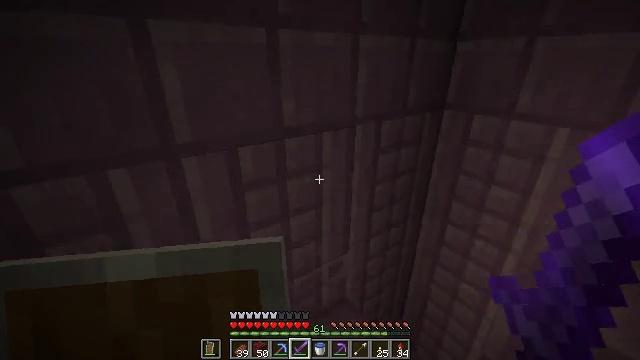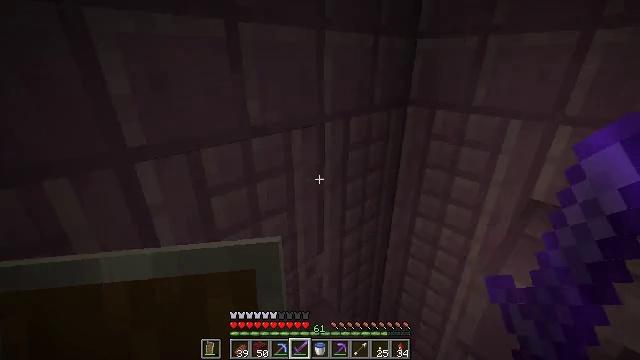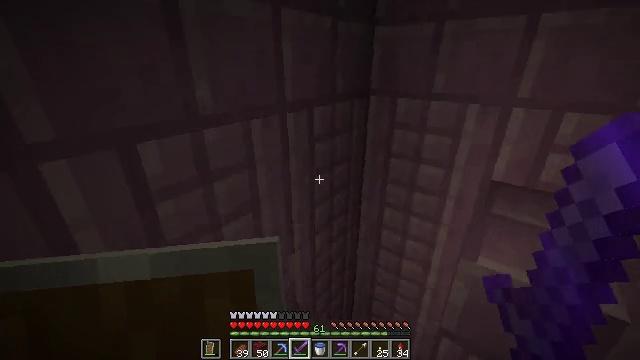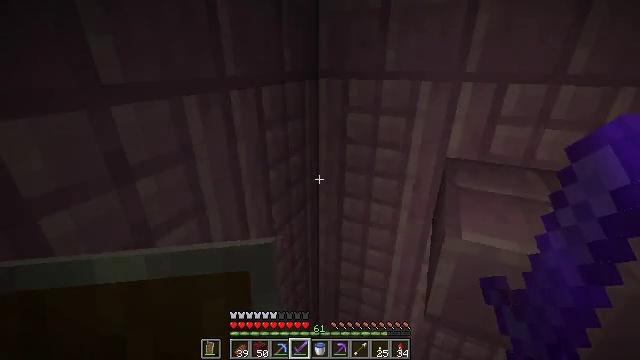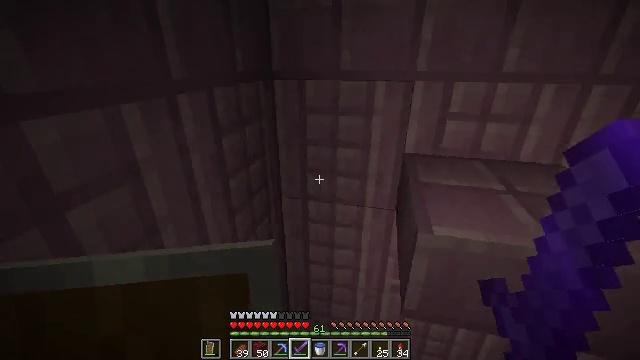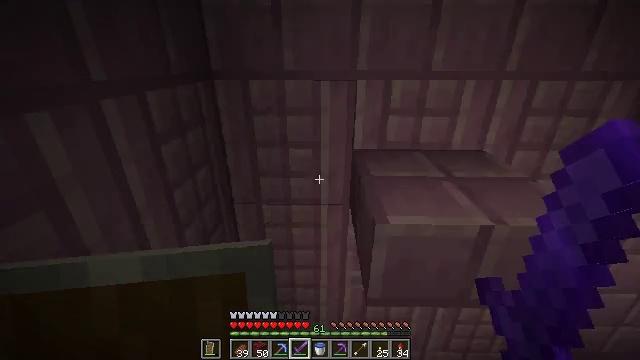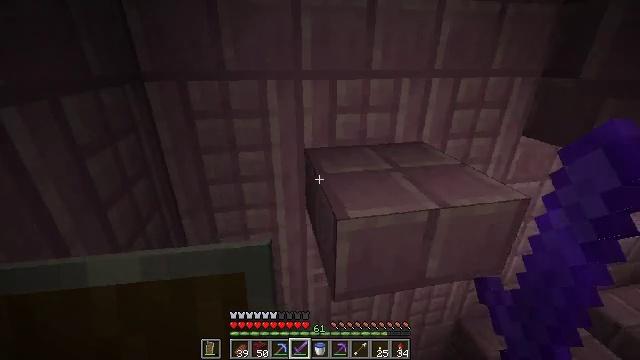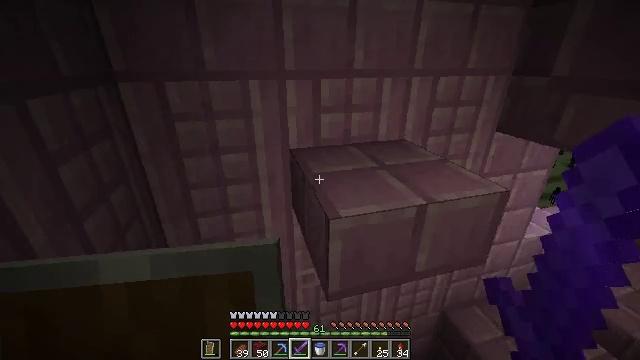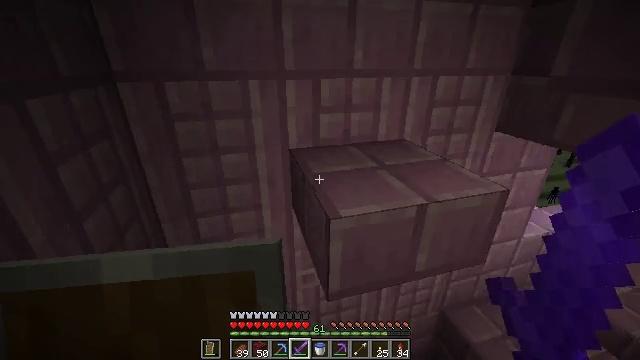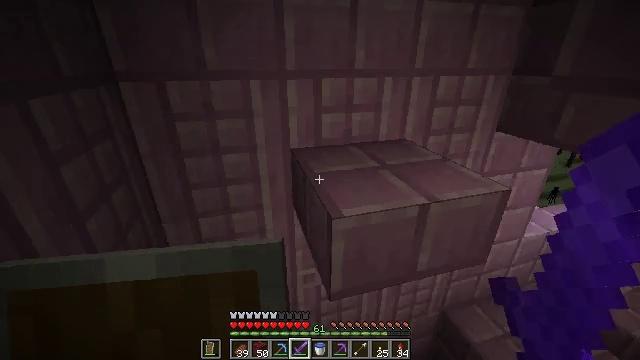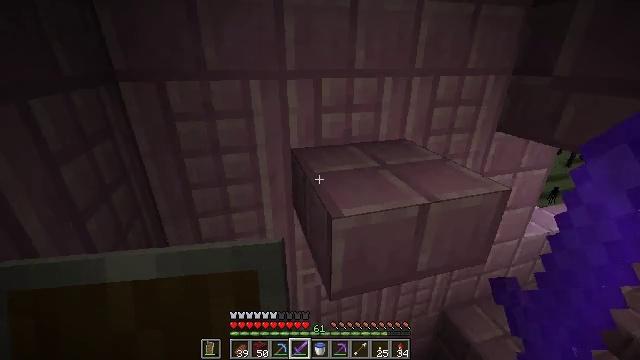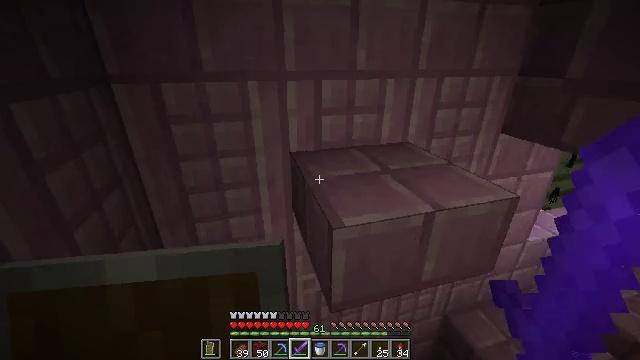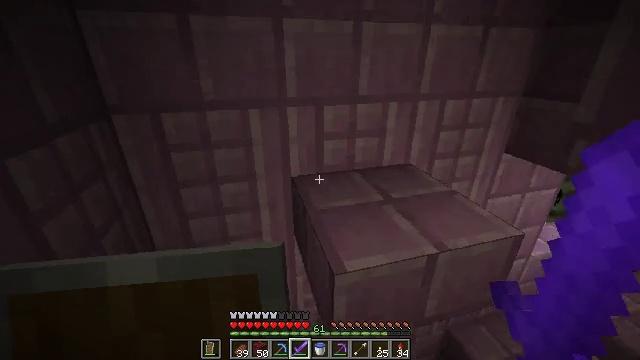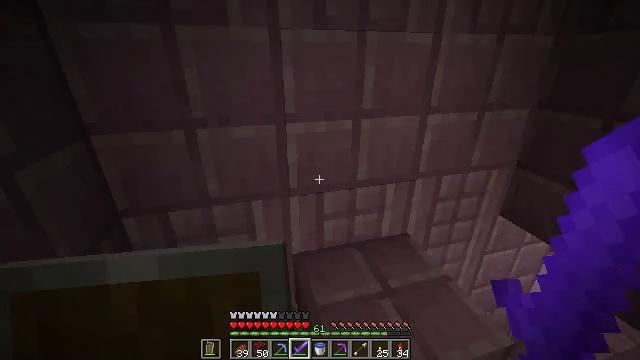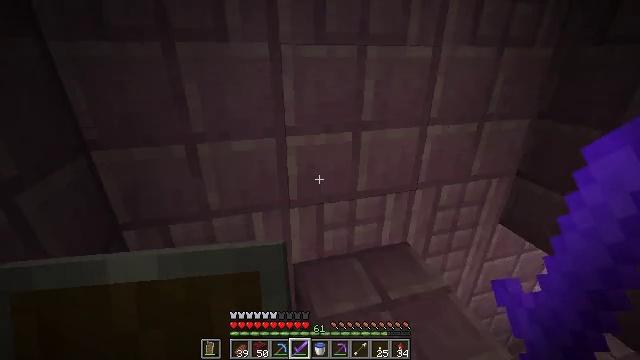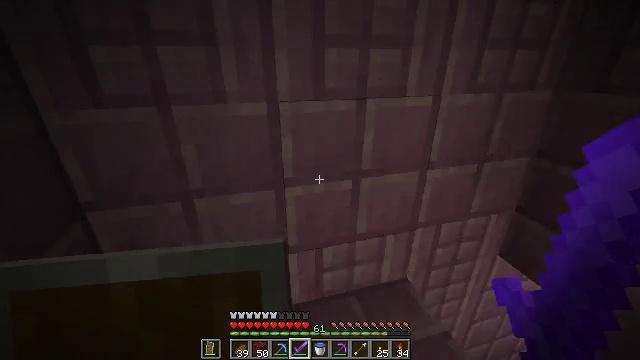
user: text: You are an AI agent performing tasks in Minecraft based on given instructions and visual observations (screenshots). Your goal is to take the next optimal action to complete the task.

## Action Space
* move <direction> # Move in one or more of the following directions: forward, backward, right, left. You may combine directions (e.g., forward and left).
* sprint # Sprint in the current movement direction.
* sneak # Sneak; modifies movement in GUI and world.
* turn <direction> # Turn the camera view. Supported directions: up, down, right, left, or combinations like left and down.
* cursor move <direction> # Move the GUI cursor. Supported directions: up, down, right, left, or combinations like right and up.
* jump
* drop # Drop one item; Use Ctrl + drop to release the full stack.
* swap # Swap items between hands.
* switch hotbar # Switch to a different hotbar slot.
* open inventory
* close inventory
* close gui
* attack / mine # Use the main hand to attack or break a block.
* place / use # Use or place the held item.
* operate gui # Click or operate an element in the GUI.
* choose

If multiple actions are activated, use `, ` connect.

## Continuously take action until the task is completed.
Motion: motion action
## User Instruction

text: Collect the purpur slab after breaking it.
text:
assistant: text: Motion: move forward, turn right
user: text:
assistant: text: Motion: turn right
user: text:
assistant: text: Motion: turn right
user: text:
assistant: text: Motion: turn right
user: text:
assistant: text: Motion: turn right
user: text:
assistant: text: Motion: turn right
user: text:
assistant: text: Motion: turn right
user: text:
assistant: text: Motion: no_op
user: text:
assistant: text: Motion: no_op
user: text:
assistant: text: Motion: no_op
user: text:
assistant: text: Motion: move forward
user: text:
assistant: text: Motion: move forward, jump
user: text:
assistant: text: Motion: move forward, jump
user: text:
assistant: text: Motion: move forward, jump
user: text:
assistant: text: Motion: move forward, jump
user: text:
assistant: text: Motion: move forward, turn right, jump
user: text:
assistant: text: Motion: move forward, turn right, jump
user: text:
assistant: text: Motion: move forward, turn right, jump
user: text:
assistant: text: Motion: move forward, turn right
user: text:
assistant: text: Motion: turn right
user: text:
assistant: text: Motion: turn right and up
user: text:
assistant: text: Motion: turn up
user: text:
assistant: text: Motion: no_op
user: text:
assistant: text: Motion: no_op
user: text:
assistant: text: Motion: no_op
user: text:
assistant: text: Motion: turn right
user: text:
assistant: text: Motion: turn right and down
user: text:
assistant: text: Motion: turn right
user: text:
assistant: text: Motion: turn right
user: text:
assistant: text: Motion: turn right